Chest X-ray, PA view. Patient: 66 years old, sex M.
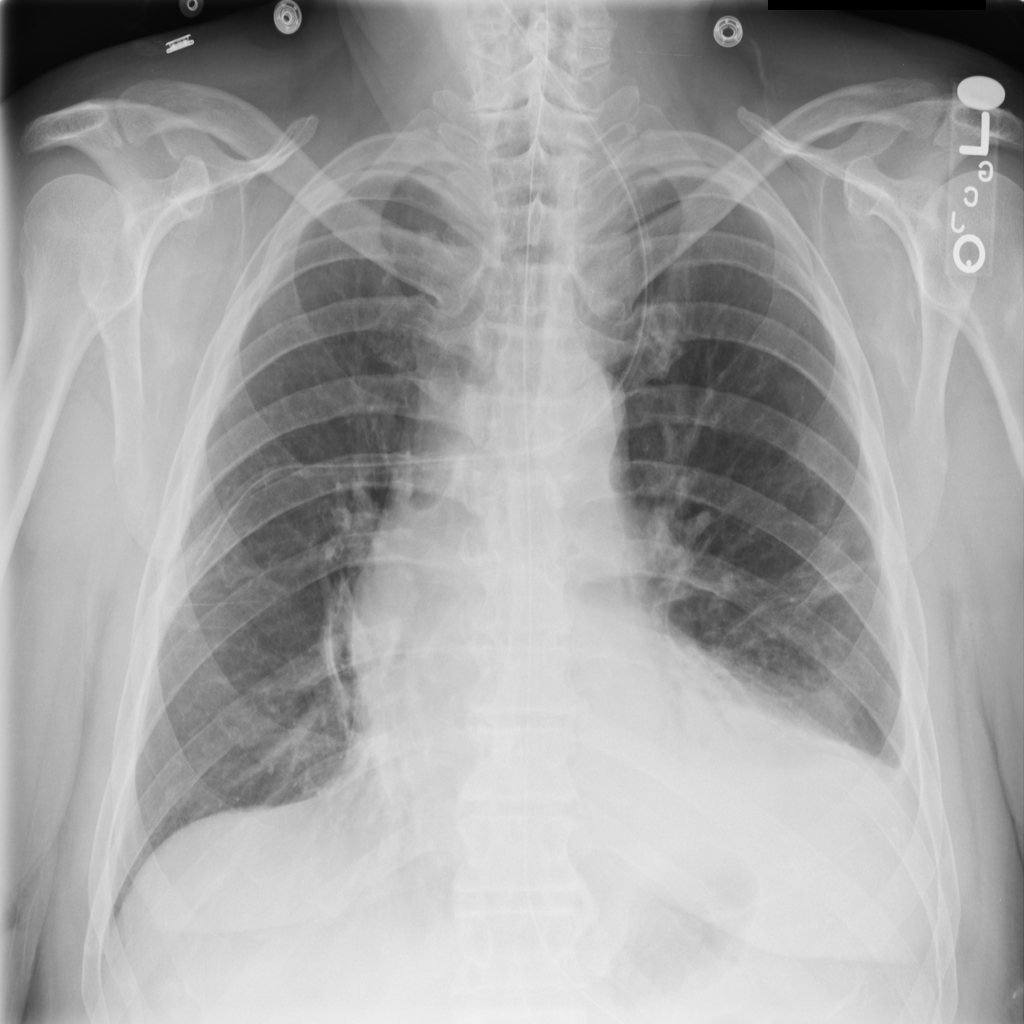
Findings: No Finding